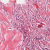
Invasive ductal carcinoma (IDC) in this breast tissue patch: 1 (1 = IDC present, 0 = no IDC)